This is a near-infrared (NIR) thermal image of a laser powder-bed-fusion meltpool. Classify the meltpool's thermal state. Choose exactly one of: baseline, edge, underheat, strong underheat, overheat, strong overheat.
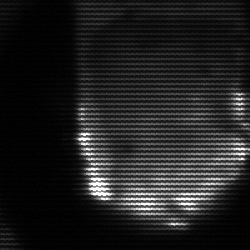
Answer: baseline